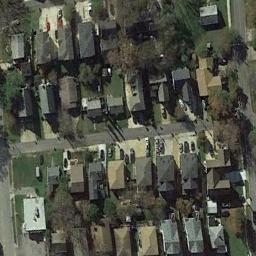
Label: residential